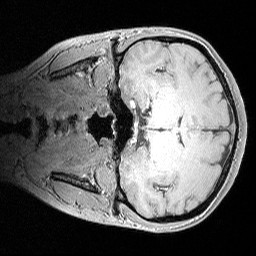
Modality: MP2RAGE
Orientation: coronal
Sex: female
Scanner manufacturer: siemens
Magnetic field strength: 3 T
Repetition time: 5 s
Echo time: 0.00292 s